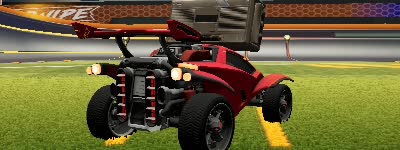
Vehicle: octane